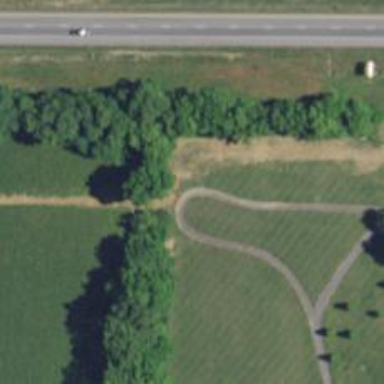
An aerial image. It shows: Pathway for golfing.